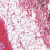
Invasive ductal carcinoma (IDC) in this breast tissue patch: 0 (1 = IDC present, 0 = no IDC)